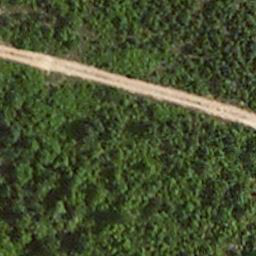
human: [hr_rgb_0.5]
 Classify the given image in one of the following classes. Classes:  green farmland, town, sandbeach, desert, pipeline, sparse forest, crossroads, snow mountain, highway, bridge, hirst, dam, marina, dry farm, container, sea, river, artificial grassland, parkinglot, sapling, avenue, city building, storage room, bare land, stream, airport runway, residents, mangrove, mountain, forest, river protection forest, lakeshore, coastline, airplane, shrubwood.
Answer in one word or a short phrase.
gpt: avenue